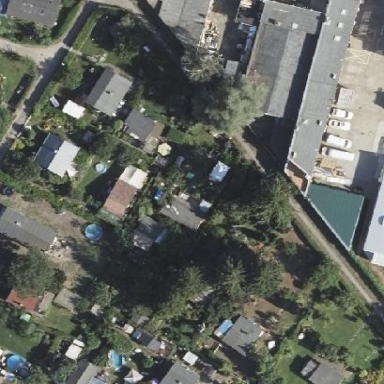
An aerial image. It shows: Plot in the allotments.